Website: lowes
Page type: customer-info-address
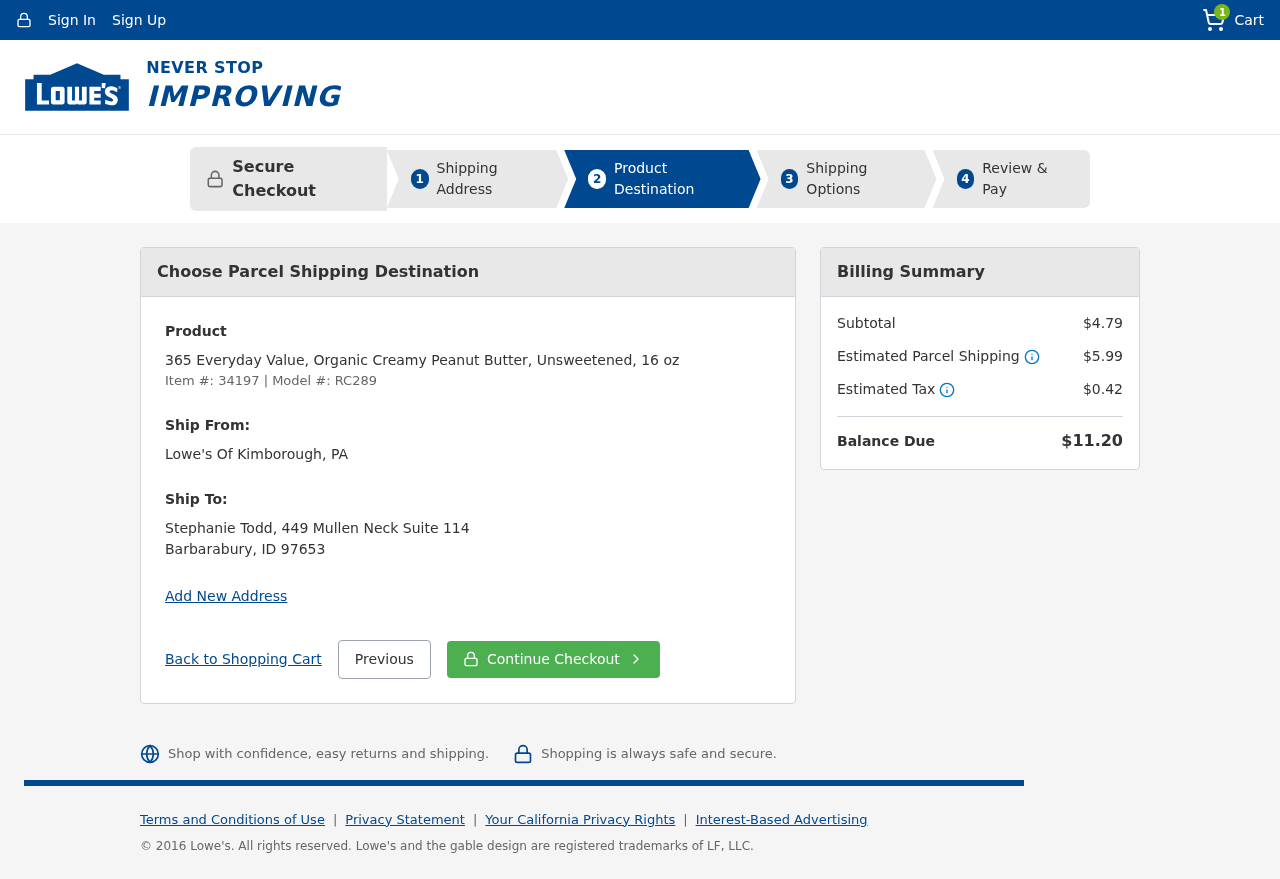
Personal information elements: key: PII_FULLNAME
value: Stephanie Todd
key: PII_STREET
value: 449 Mullen Neck Suite 114
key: PII_CITY_STATE2
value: Kimborough, PA
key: PII_CITY_STATE_ZIP
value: Barbarabury, ID 97653
Product elements: key: PRODUCT1_NAME
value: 365 Everyday Value, Organic Creamy Peanut Butter, Unsweetened, 16 oz
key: PRODUCT1_ITEM_NUMBER
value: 34197
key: PRODUCT1_MODEL_NUMBER
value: RC289
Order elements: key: ORDER_NUM_ITEMS
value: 1
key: ORDER_SUBTOTAL
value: $4.79
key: ORDER_SHIPPING_COST
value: $5.99
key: ORDER_TAX
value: $0.42
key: ORDER_TOTAL
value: $11.20